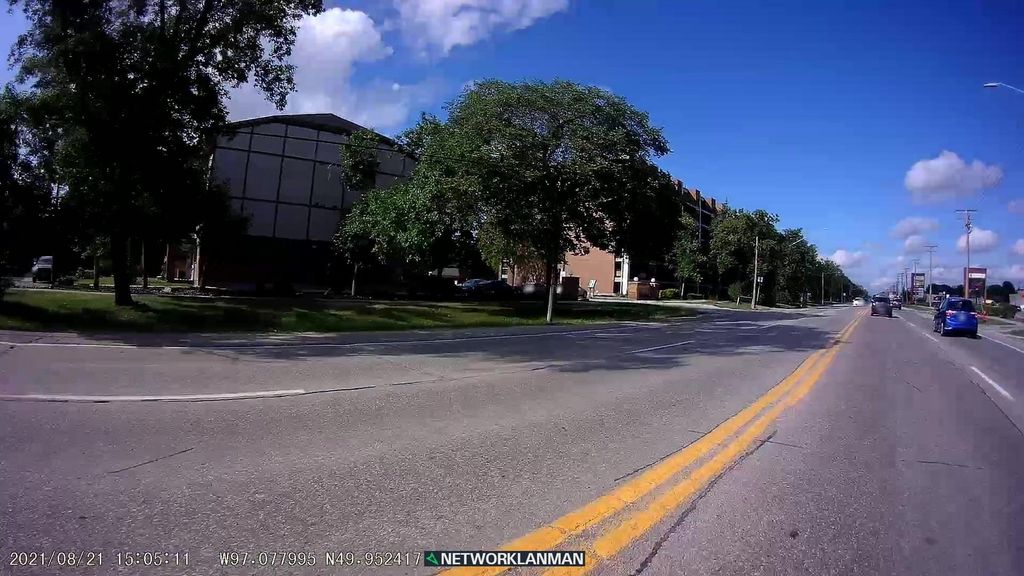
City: winnipeg